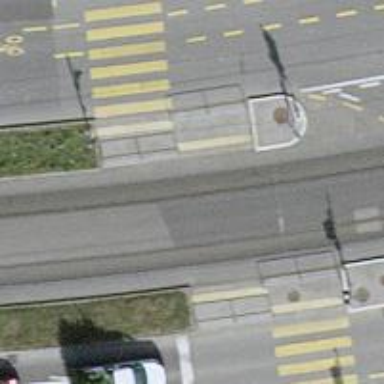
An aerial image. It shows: Tram crossing on the railway.